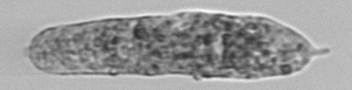
Label: fecal_pellet